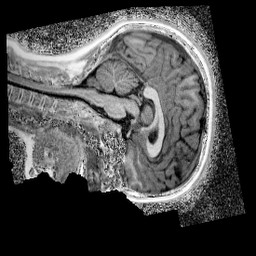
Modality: UNIT1_denoised
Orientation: sagittal
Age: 11
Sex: female
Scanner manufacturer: siemens
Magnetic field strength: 3 T
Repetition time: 4 s
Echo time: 0.00299 s